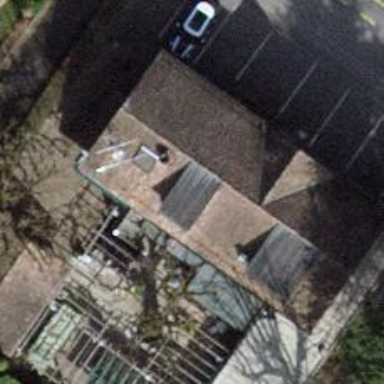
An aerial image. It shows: Restaurant.